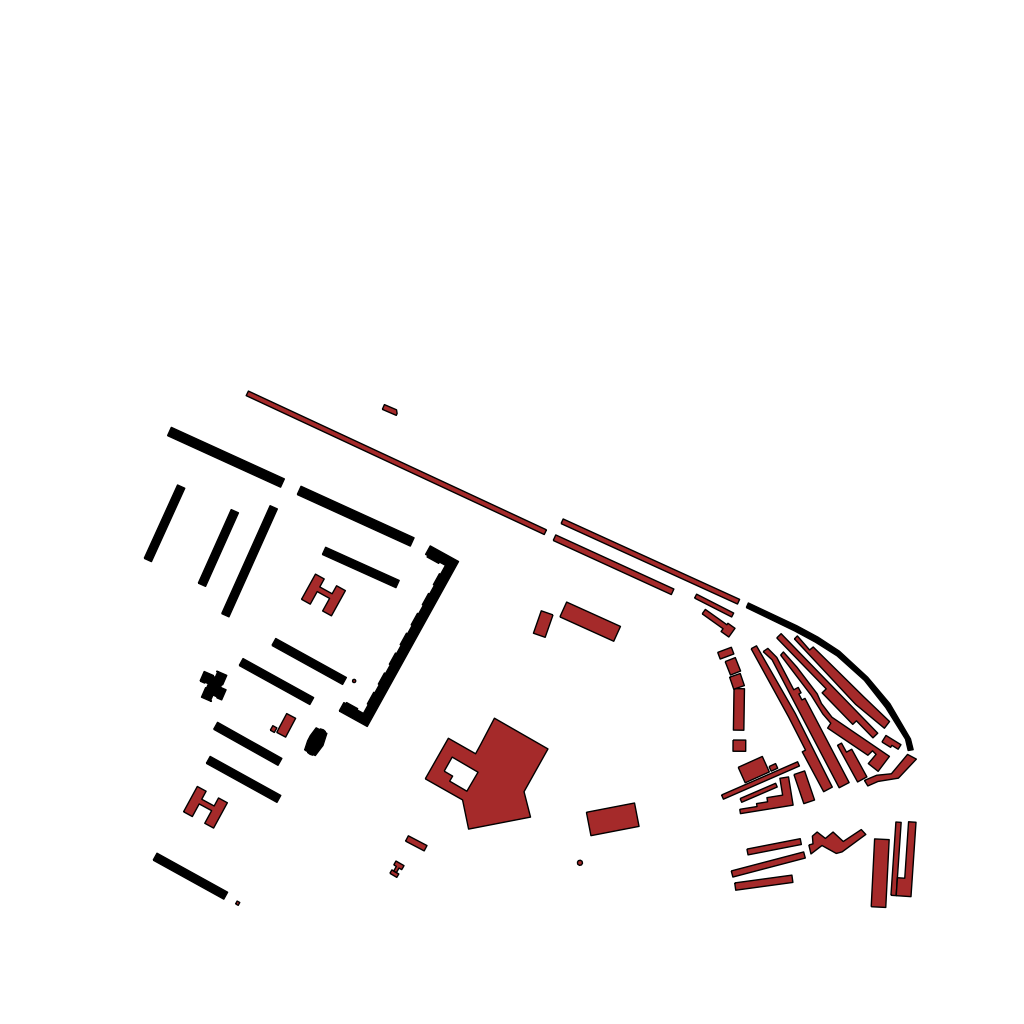
Tags: overhead vector_map, business, industrial, recreation, residential, soviet, high_rise, individual_rise, low_rise, medium_rise, density_2, Building, Facility, 1.0 km²